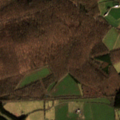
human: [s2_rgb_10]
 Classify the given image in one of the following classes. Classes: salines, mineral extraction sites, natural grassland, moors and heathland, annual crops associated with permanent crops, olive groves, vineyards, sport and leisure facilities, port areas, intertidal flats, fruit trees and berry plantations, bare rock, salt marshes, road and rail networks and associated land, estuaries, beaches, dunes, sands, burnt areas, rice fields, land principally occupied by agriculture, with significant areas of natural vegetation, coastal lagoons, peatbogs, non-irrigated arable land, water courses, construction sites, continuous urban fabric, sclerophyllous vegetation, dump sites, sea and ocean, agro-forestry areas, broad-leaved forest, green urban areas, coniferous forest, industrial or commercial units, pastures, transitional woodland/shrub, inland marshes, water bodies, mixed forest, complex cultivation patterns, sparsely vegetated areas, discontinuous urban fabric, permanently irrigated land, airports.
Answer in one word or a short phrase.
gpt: pastures, complex cultivation patterns, land principally occupied by agriculture, with significant areas of natural vegetation, broad-leaved forest